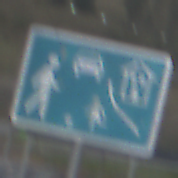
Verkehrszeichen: BeginnVerkehrsberuhigterBereich
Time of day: SunriseSunset
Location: Outdoor (RoadRail)
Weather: PartlyCloudy
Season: NotSpecified
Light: Natural